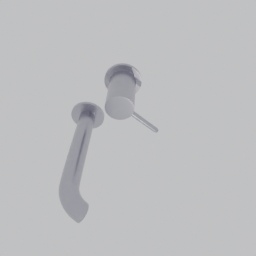
Label: appliances